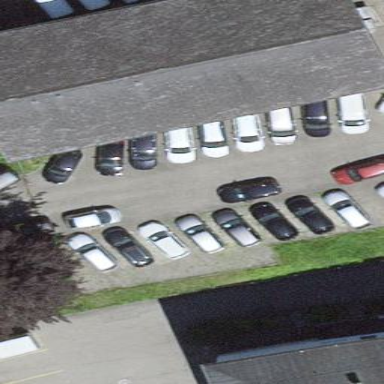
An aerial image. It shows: Car shop building.